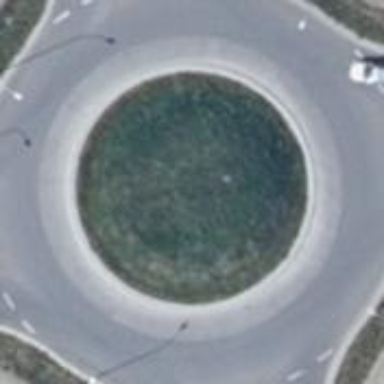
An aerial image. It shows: Secondary road around roundabout.